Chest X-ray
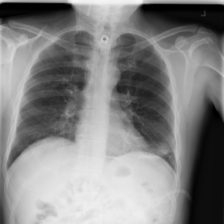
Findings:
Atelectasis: negative
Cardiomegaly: negative
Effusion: negative
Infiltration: negative
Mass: negative
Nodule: negative
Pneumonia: negative
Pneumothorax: negative
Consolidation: negative
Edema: negative
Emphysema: negative
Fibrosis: negative
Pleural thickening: negative
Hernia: negative